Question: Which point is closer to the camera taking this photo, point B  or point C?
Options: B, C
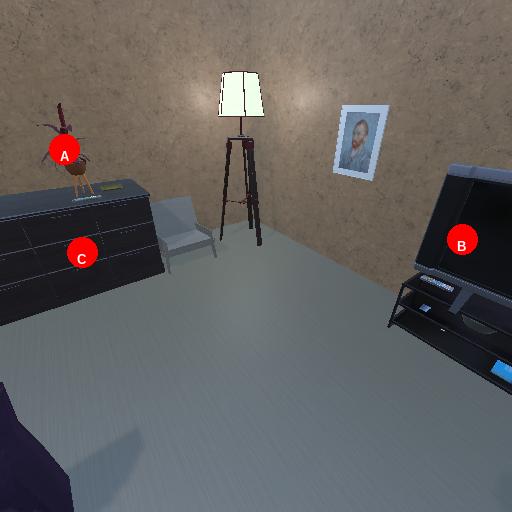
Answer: B